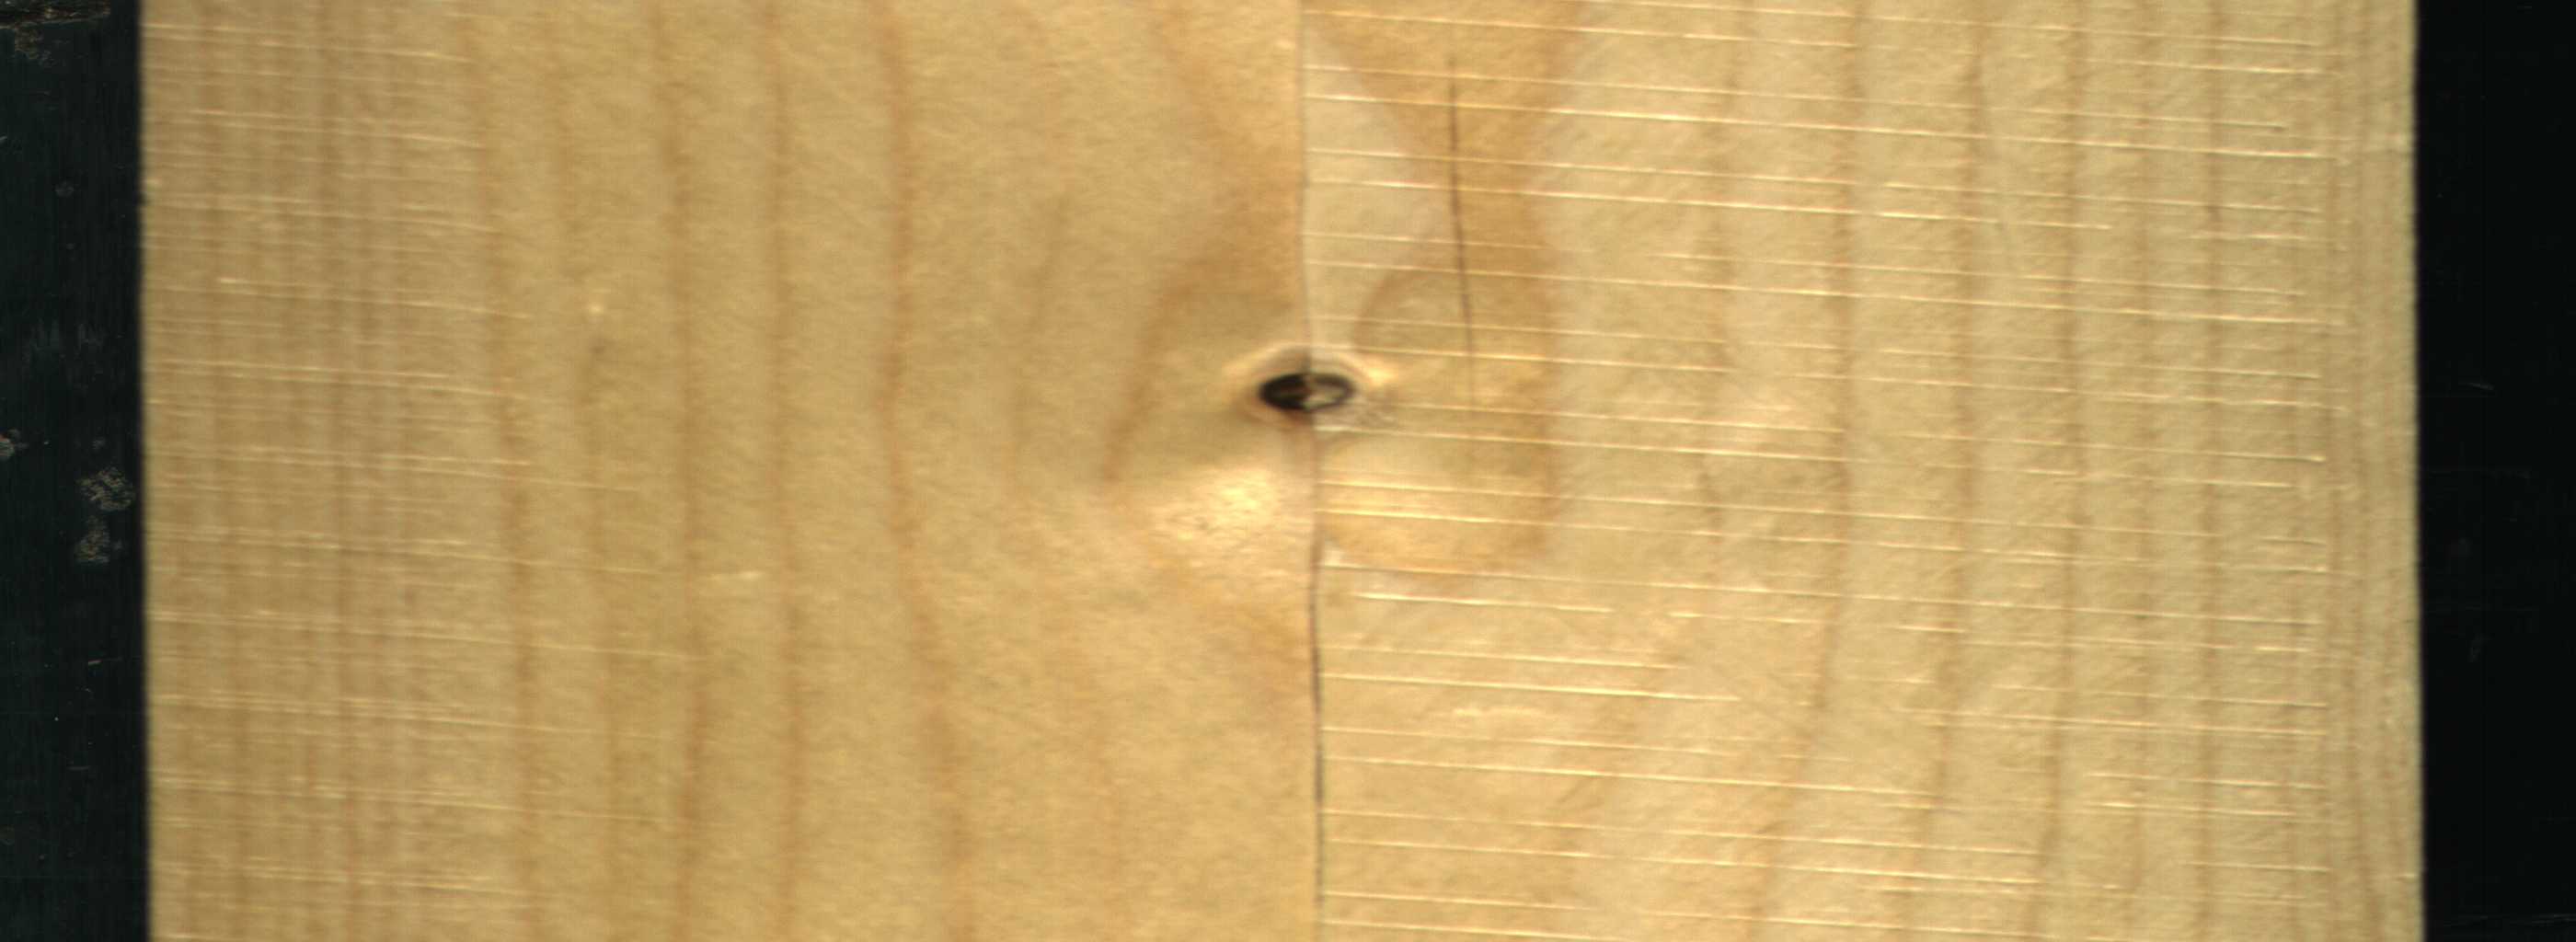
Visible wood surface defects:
Crack
Crack
Dead_Knot